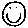
Label: smiley face